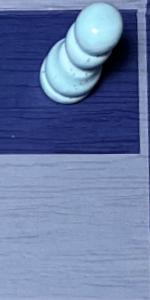
Label: Empty